Aerial crown-view tile of a tropical tree (Barro Colorado Island, Panama), acquired 20241014:
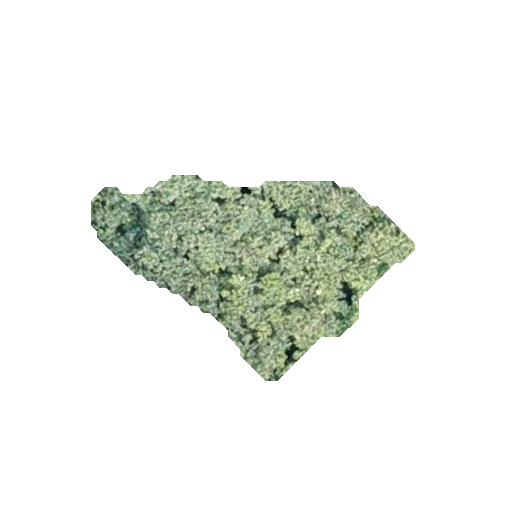
Species: Luehea seemannii
GBIF accepted scientific name: Luehea seemannii
Crown area: 59.172 m²